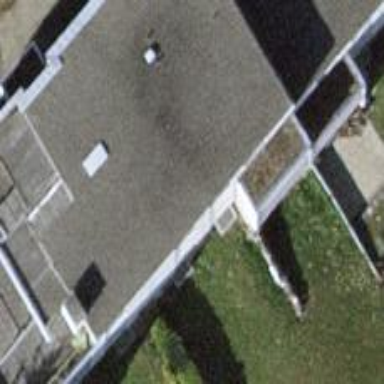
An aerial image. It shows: Apartment building with flat roof.